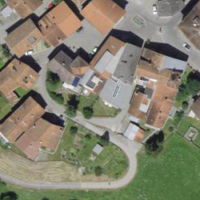
EUNIS habitat code: 54
Species observed at this site:
Plantago media
Alcis repandata
Passer domesticus